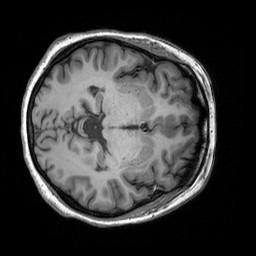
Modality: T1w
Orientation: axial
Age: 25
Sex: female
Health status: healthy
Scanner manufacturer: siemens
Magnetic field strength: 3 T
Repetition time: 2.3 s
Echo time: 0.00303 s